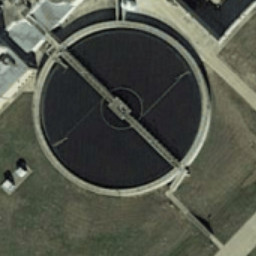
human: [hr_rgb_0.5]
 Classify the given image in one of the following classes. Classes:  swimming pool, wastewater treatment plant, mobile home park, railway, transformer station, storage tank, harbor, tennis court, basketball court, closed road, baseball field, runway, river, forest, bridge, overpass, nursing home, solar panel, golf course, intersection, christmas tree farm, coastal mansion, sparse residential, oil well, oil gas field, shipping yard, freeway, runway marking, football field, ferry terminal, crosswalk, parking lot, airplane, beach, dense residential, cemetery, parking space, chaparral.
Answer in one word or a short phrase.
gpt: wastewater treatment plant